Interaction volume radius: 5 \u00c5
Interaction volume height: 15 \u00c5
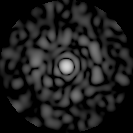
Disorder parameter: 0.8303